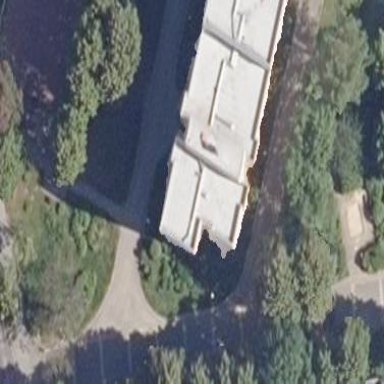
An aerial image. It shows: Flat-roofed apartment building.